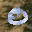
Label: 0